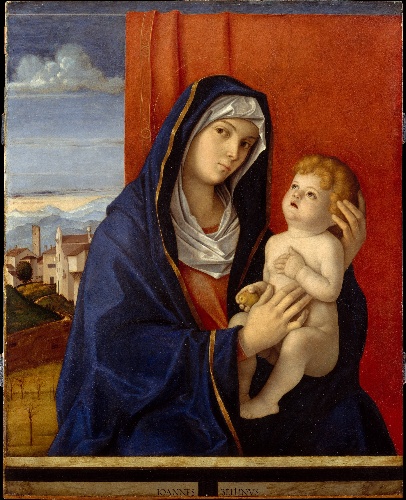
Title: Madonna and Child
Artist: Giovanni Bellini
Artist bio: Italian, Venice, active by 1459–died 1516 Venice
Date: late 1480s
Object type: Painting
Classification: Paintings
Medium: Oil on wood
Dimensions: 35 x 28 in. (88.9 x 71.1 cm)
Department: European Paintings
Credit line: Rogers Fund, 1908
Accession year: 1908
Repository: Metropolitan Museum of Art, New York, NY
Tags: Infants|Women|Madonna|Madonna and Child|Jesus